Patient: sex M, age 43
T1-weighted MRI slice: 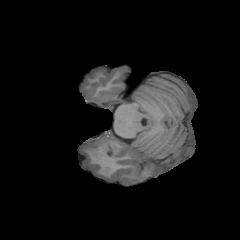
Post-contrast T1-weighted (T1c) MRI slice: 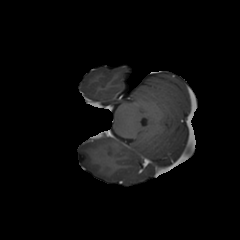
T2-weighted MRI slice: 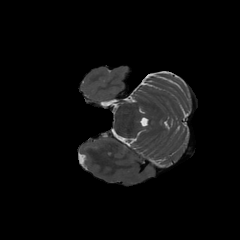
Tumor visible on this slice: no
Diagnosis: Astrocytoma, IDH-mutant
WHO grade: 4